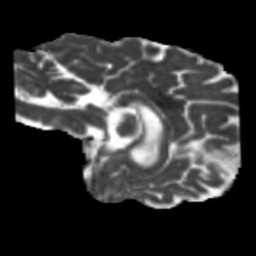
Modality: MD
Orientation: sagittal
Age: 51
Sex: female
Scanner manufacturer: siemens
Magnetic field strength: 3 T
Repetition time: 5.25 s
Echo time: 0.08 s